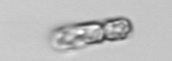
Label: Guinardia_striata